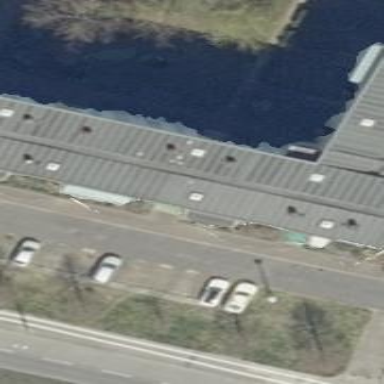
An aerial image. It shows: Flat-roofed apartment building.